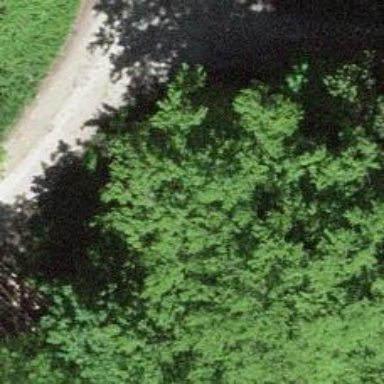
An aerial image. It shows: Culvert tunnel.